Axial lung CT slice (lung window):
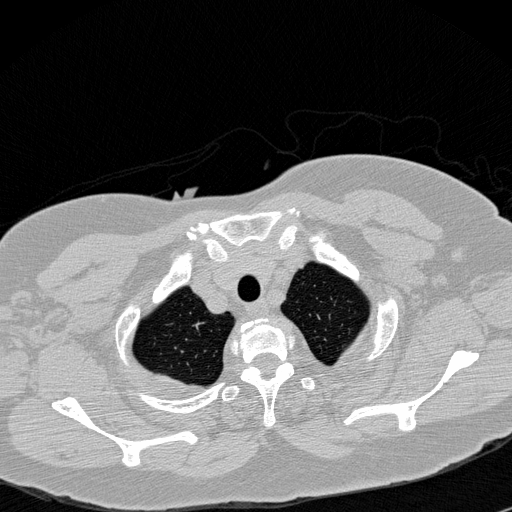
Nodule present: no